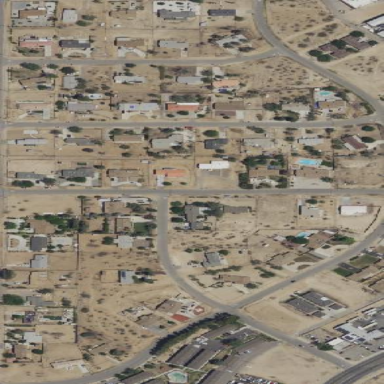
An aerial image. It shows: This residential area consists of single-family homes.